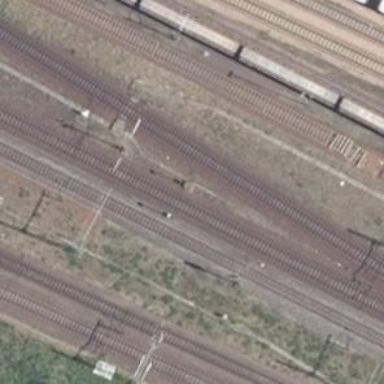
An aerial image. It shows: Railway signal.